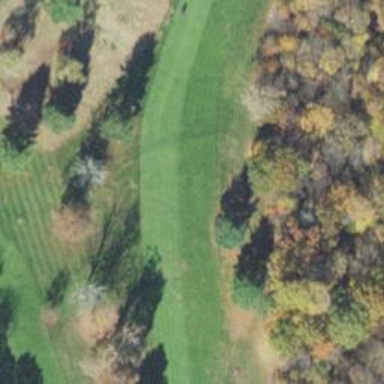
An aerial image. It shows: Grassy area designated as golf fairway.